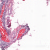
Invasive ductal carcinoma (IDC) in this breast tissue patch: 0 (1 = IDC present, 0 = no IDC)